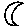
Label: moon